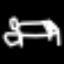
Label: bed